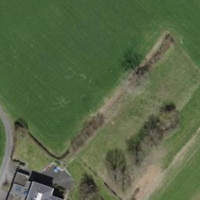
EUNIS habitat code: 52
Species observed at this site:
Parus major
Motacilla cinerea
Cyanistes caeruleus
Coccothraustes coccothraustes
Sturnus vulgaris
Carduelis carduelis